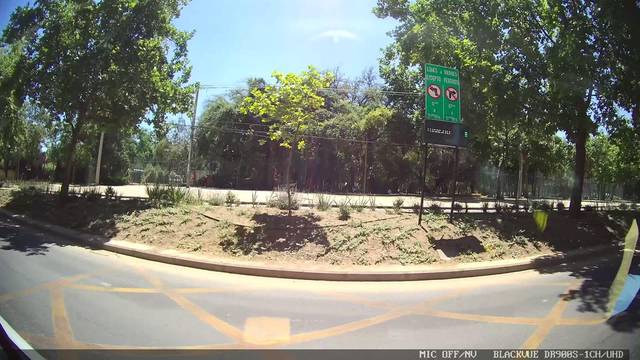
Region: Chile
Coordinates: -33.405, -70.577